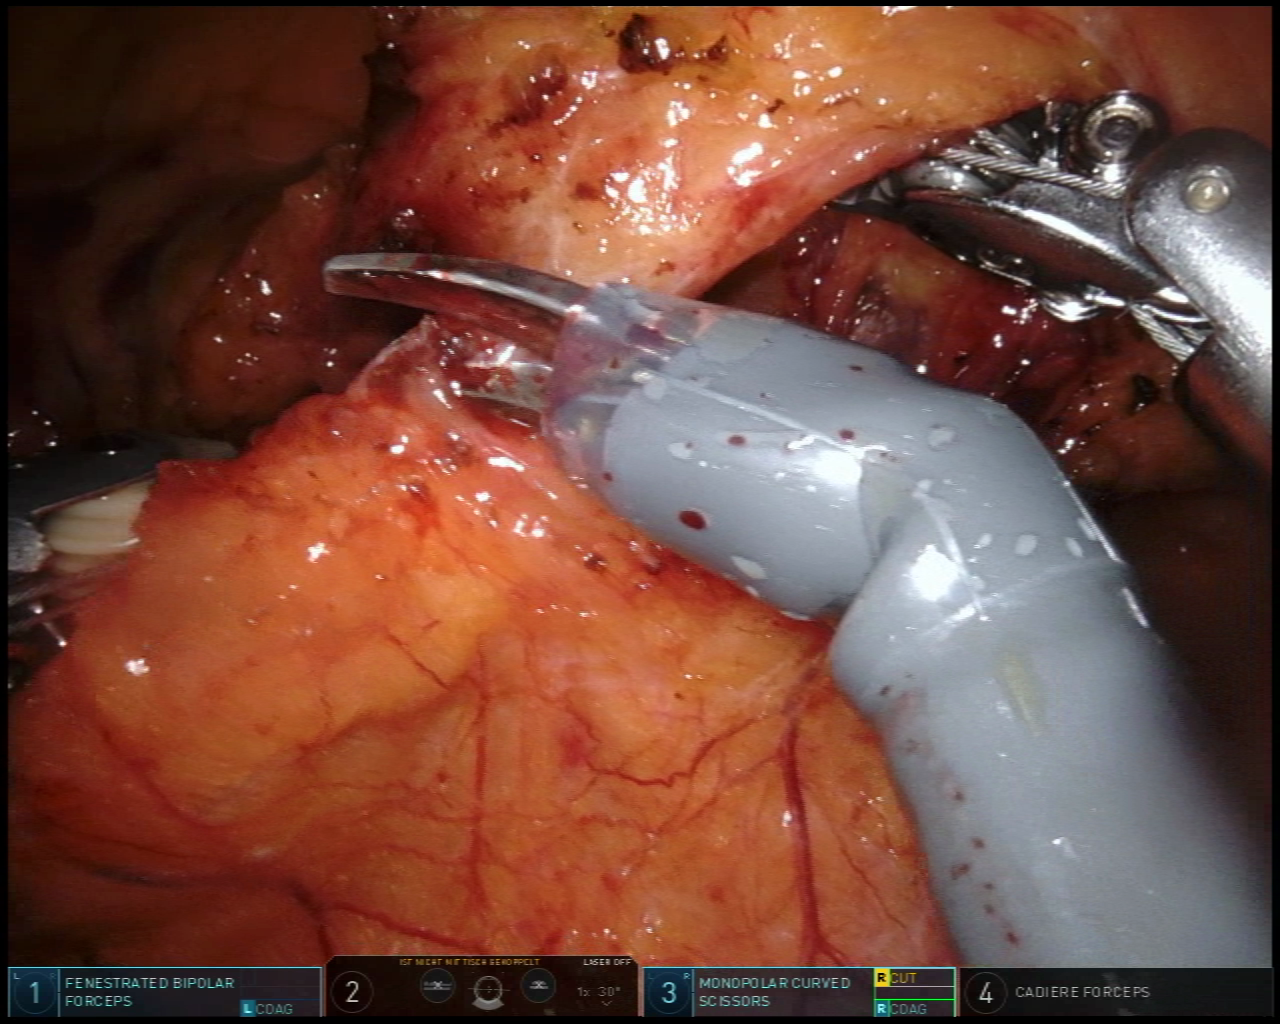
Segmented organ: inferior_mesenteric_artery
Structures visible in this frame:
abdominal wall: no
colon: no
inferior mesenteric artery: yes
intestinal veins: no
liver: no
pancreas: no
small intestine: no
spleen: no
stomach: no
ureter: no
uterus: no
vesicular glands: no